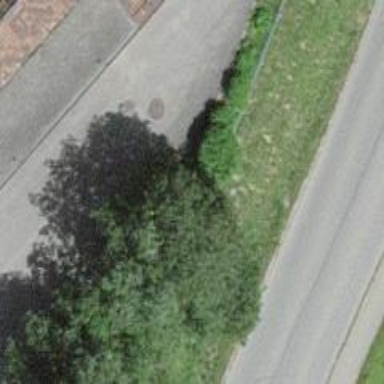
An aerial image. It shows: Single tag "natural: tree."